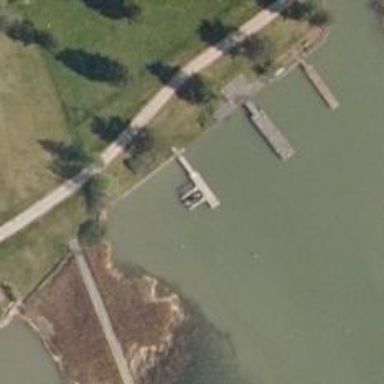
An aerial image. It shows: Man-made pier.